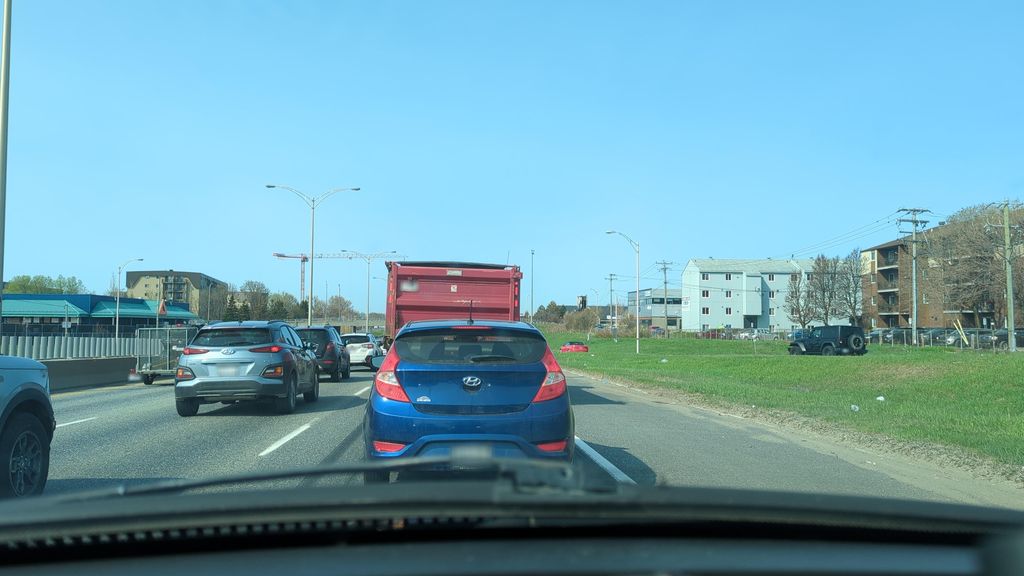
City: quebec_city